Field crop: maize
Growth stage: 2
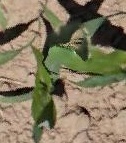
Species: maize